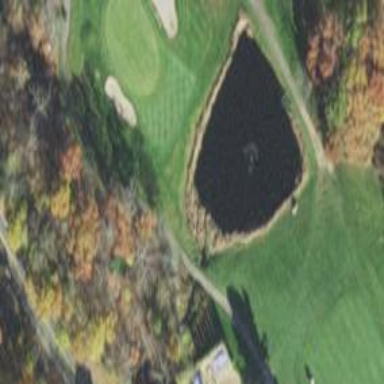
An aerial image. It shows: Pond serving as water hazard on golf course. It is natural feature of the landscape.